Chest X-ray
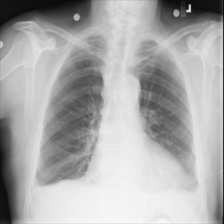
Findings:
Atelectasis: negative
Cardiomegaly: negative
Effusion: positive
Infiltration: negative
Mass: negative
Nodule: negative
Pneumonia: negative
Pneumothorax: negative
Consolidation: negative
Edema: negative
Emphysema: negative
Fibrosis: negative
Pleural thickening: negative
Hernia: negative